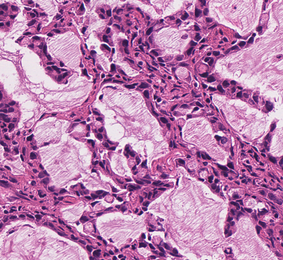
Tumor epithelial tissue: yes
Tumor-associated stroma tissue: yes
Normal tissue: no